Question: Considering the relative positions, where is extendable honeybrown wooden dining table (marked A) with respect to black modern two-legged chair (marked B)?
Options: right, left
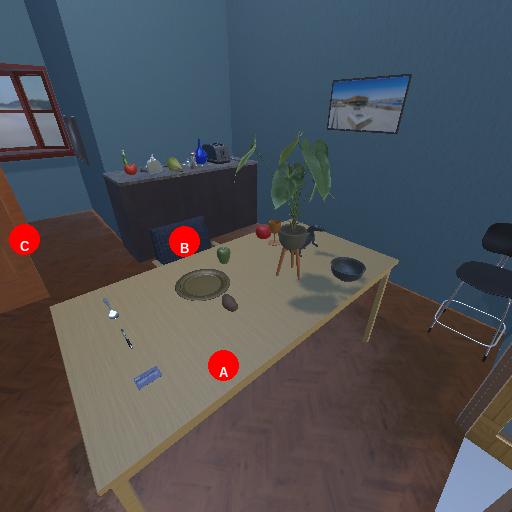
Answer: right